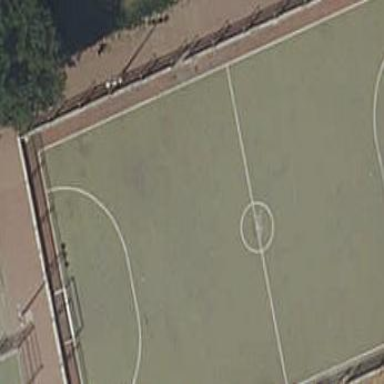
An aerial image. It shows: Sports pitch for handball and futsal activities.